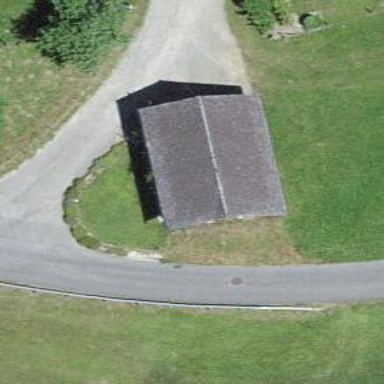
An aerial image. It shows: Farm building.